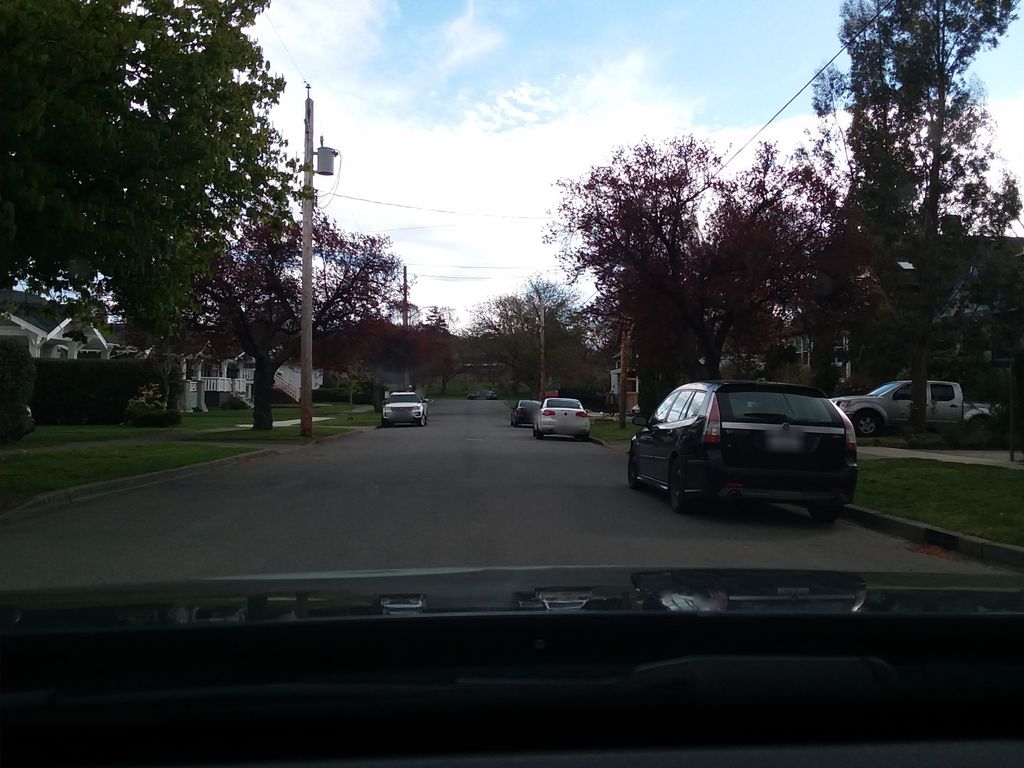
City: victoria